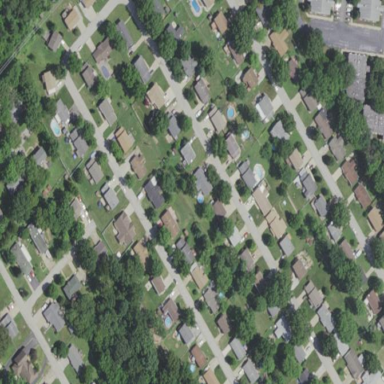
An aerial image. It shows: This residential area consists of single-family homes.